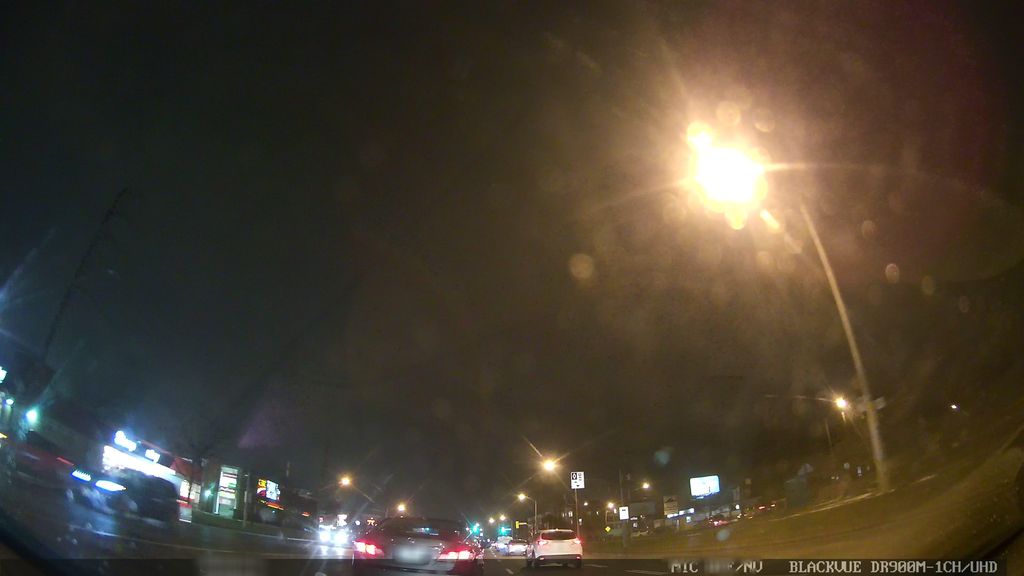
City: toronto